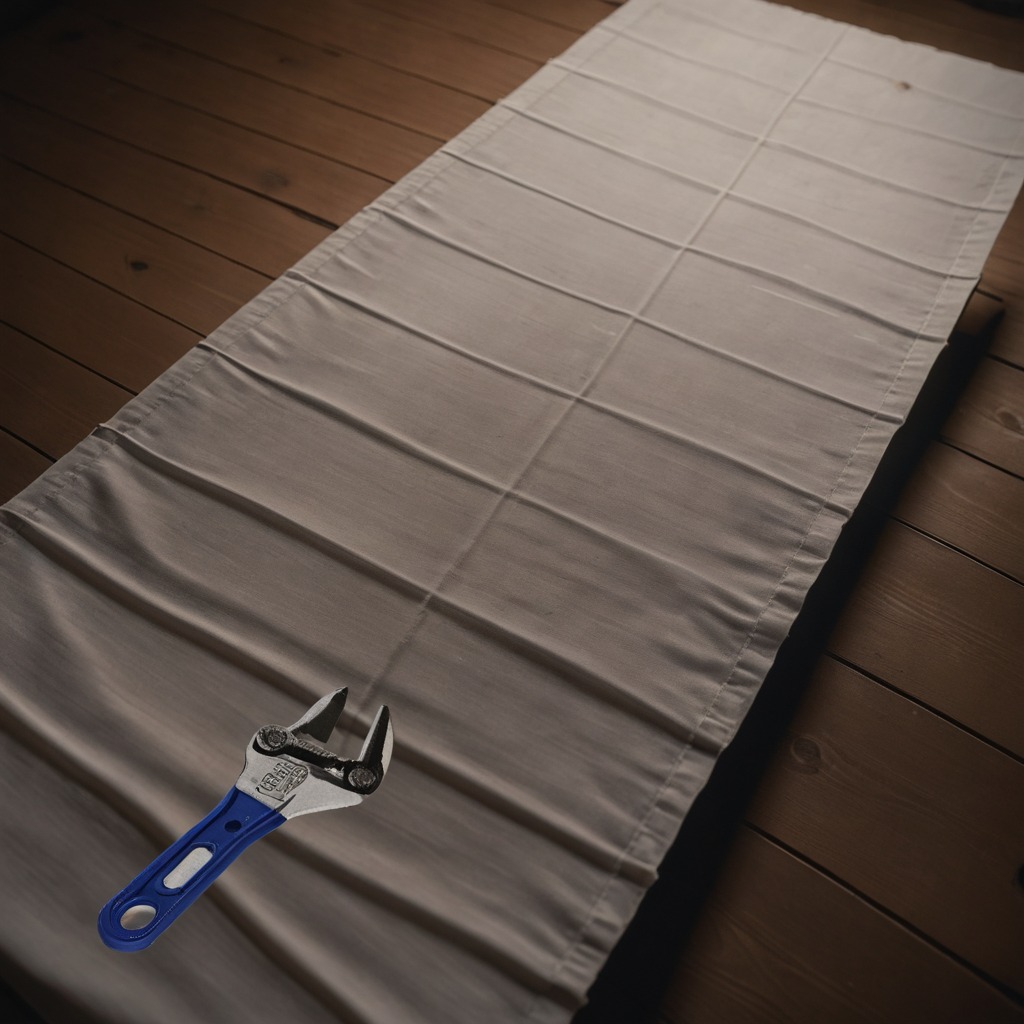
An wrench is lying on a wooden table in a workshop.